Question: A database is composed of 4 tables: Table1, table2, table3 and table4.

---
For a given query . 'If Q = Name_1'. I want to select all the fields in tables , , and and save them in an array using python.
---
create Tables:
'''
Create Table table1 (ID1 INT PRIMARY KEY NOT NULL, NAME VARCHAR(100));
Create table table2 (ID2 INT PRIMARY KEY NOT NULL, NAME VARCHAR(100),ID_T1 INT, Foreign Key(ID_T1) references table1(ID1));
Create table table3 (ID3 INT PRIMARY KEY NOT NULL, NAME VARCHAR(100),ID_T1 INT, Foreign Key(ID_T1) references table1(ID1));
Create table table4 (ID4 INT PRIMARY KEY NOT NULL, NAME VARCHAR(100),ID_T2 INT, Foreign Key(ID_T2) references table2(ID2));
'''
---
Insert Data in tables:
'''
insert into table1 (ID1,NAME) values ("1", "john");
insert into table2 (ID2,NAME,ID_T1) values ("1", "math","1");
insert into table3 (ID3,NAME,ID_T1) values ("1", "physics","1");
insert into table4 (ID4,NAME,ID_T2) values ("1", "friend of","1");
'''
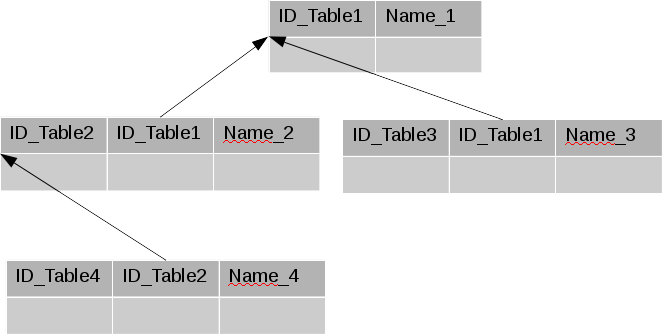
Answer: Here is the query:
'''
SELECT * FROM Table1 AS t1
JOIN table3 as t3 ON t1.ID_table1 = t3.ID_table1
JOIN table2 as t2 ON t1.ID_table1 = t2.ID_table1
JOIN table4 as t4 ON t2.ID_table2 = t4.ID_table2
'''